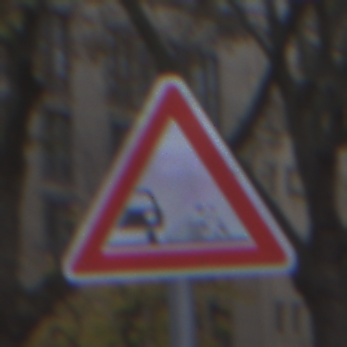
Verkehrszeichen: SplittSchotter
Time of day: SunriseSunset
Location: Outdoor (Urban)
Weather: PartlyCloudy
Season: NotSpecified
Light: Natural